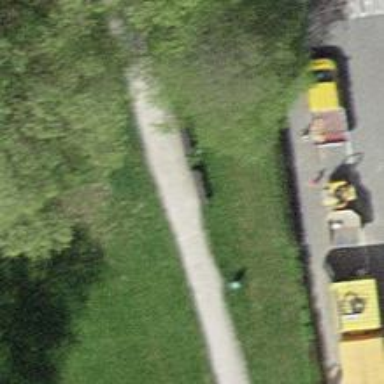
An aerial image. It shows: Brown bench.